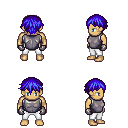
a pixel art fantasy rpg character, male body template, human, tanned skin, steel chest armor, white pants, blue short bangs hairstyle, metal gloves, four views (front, back, left, right), 2x2 character sprite sheet, small pixel art, hard edges, no anti-aliasing